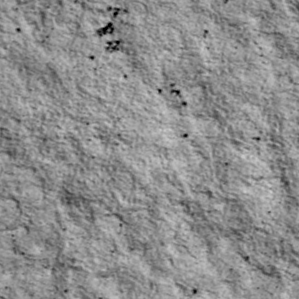
Label: non_frost